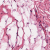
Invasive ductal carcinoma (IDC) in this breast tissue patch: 0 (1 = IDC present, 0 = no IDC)